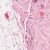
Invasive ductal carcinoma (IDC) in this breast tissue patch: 0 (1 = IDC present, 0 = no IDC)